Question:
I need to float this white arrow head to right side while fading it's color.
I tried to do it this way..
'''
<div onMouseOver="myfunction()" style="width:250px; height:50px; background-color:#09F;">
<img id="sliding_image" src="images/leftmenuicon.png" width="30" height="30" />
</div>
<script>
function myfunction(){
document.getElementById("sliding_image").style.paddingLeft="100px";
}
</script>
'''
but i cant control the speed. when i move my mouse over that div that arrow is just popping up at next side. i don't need that. i need to see that arrow is going to the other end.
is there any jquery or javascript to do this?
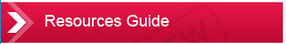
Answer: As you tagged jquery ,Use 'Animate()'
'''
$("yourDivId").hover(function(){
$('#sliding_image').animate({
'padding-left': '+=100px'
}, "normal");
}, function(){
$('#sliding_image').animate({
'padding-left': '-=100px'
}, "normal");
});
'''
<URL>